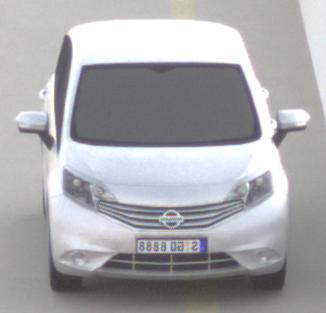
Make: Nissan
Model: Note 1.2
Detailed model: Note (E12) (10/13 - 12/16)
Model produced from: 2013/10
Model produced until: 2015/09
Doors: 5
Color: white
Road condition: dry road
Daytime: sunrise or sunset
Contrast: low contrast